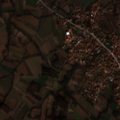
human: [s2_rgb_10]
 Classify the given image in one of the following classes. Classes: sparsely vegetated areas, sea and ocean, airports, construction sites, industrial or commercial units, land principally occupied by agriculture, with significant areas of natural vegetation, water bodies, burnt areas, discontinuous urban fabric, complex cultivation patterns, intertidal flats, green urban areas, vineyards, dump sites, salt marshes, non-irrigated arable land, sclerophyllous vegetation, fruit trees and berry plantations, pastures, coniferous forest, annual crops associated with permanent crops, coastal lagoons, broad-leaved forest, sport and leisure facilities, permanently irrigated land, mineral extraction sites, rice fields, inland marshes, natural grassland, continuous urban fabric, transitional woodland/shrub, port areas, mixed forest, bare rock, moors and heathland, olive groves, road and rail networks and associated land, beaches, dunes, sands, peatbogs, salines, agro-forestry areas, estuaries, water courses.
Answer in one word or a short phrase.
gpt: discontinuous urban fabric, complex cultivation patterns, land principally occupied by agriculture, with significant areas of natural vegetation